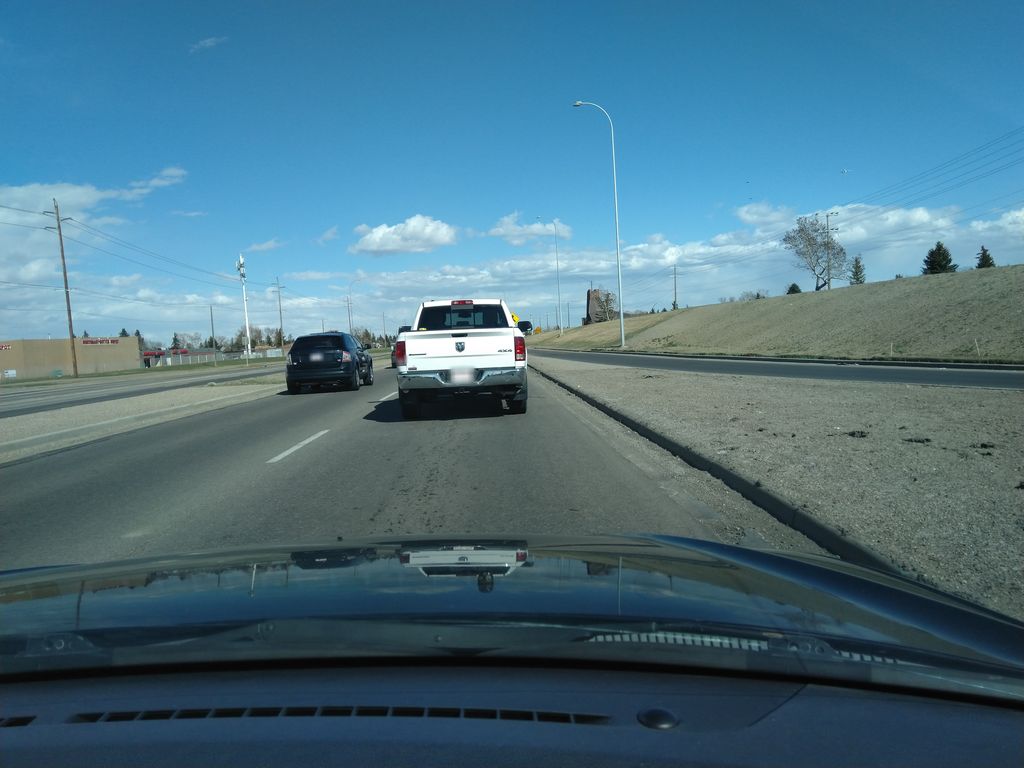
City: calgary